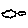
Label: cloud